Question: I want to create a layout like shown in the picture.
I am using twitter bootstrap 3.
My current empty page layout looks like following
'''
<jsp:include page="includes/topmenu.jsp" />
<div id="wrap">
<div class="container">
<div class="row">
</div>
</div>
</div>
<jsp:include page="includes/footer.jsp" />
'''
Now i need to design the whole page inside row class.
How can i achieve this ? is there already a free template available like this.
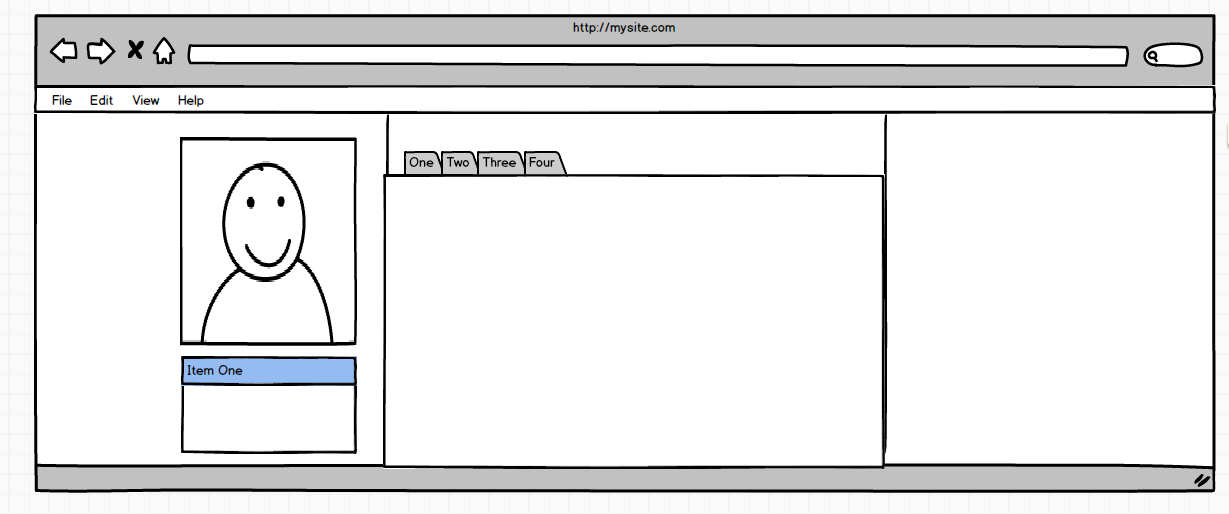
Answer: You can find answer here:
<URL>
Personally I would divide the contents something like that:
'''
<div class="row">
<div class="col-md-3">photo</div>
<div class="col-md-6">tabs</div>
<div class="col-md-3">nothing</div>
</div>
'''